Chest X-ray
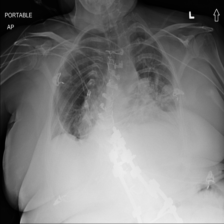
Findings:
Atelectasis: negative
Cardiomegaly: negative
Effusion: negative
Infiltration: negative
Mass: negative
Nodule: negative
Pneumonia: negative
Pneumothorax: negative
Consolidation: negative
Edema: negative
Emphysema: negative
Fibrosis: negative
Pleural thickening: negative
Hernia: negative